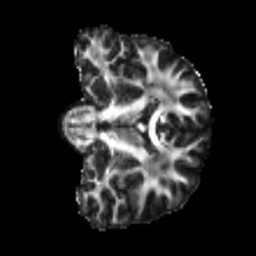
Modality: FA
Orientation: coronal
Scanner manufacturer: siemens
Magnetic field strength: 3 T
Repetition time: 4 s
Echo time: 0.0594 s